Aerial crown-view tile of a tropical tree (Barro Colorado Island, Panama), acquired 20241112:
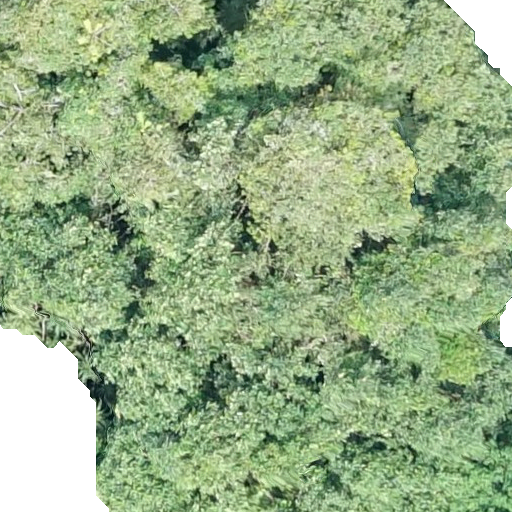
Species: Hieronyma alchorneoides
GBIF accepted scientific name: Hieronyma alchorneoides
Crown area: 488.898 m²